Current action and preconditions to check: trajectory_clear

Your task: For each precondition in the list above, predict whether it will hold at this action.

Consider the current scene as observed from the mobile robot's camera, and analyze the predicted future states of all dynamic agents (e.g., people, animals, vehicles, or any moving entities) within the NEXT SECOND.

IMPORTANT: Only answer "very likely" if you are absolutely certain—based on strong, clear evidence—that a dynamic agent will violate the precondition in the predicted future state. Do NOT answer "very likely" for unlikely, ambiguous, or low-probability risks.

Ask yourself for each precondition: Is there a high probability, with clear and convincing evidence, that the predicted future states of any dynamic agent will interfere with the predicted future state of the currently executing action within the NEXT SECOND, causing that precondition to fail?

Assess the risk level based on these predictions. Use "likely" or "very likely" if motions create a clear risk of interference.

Use "neutral" or "improbable" if agents are nearby but their predicted paths are clearly diverging or non-conflicting.

Failure Risk Categories: "very improbable", "improbable", "neutral", "likely", "very likely"

Answer Format: Output ONLY the probability_of_failure value from these categories: "very improbable", "improbable", "neutral", "likely", "very likely"

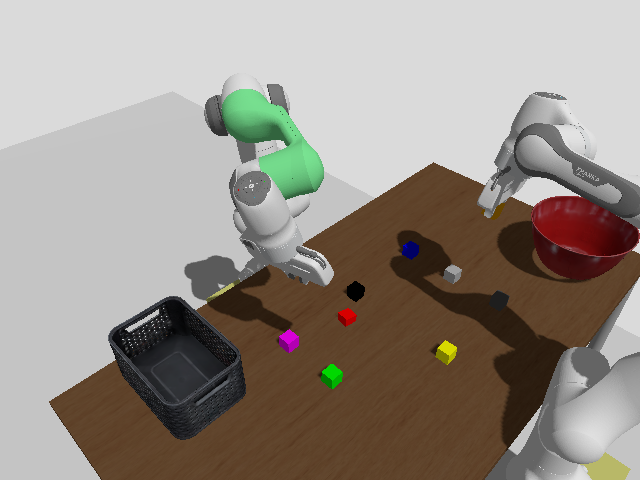

Answer: very improbable